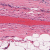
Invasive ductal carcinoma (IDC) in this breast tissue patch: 0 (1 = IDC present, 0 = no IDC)